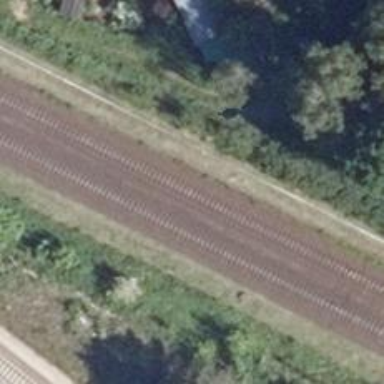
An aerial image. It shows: Railway track with contact line for electrification.